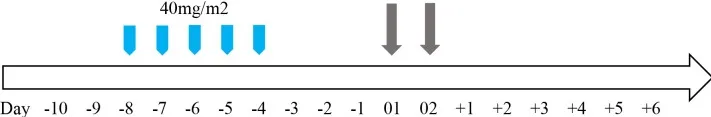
Overview of the haplo-HSCT protocol.
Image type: chart (chart)